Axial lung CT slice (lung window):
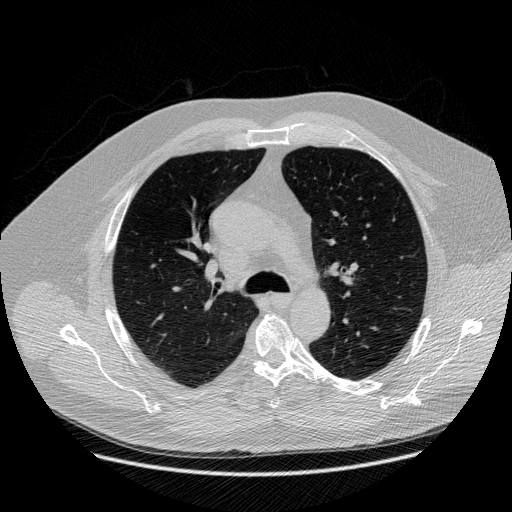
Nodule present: no